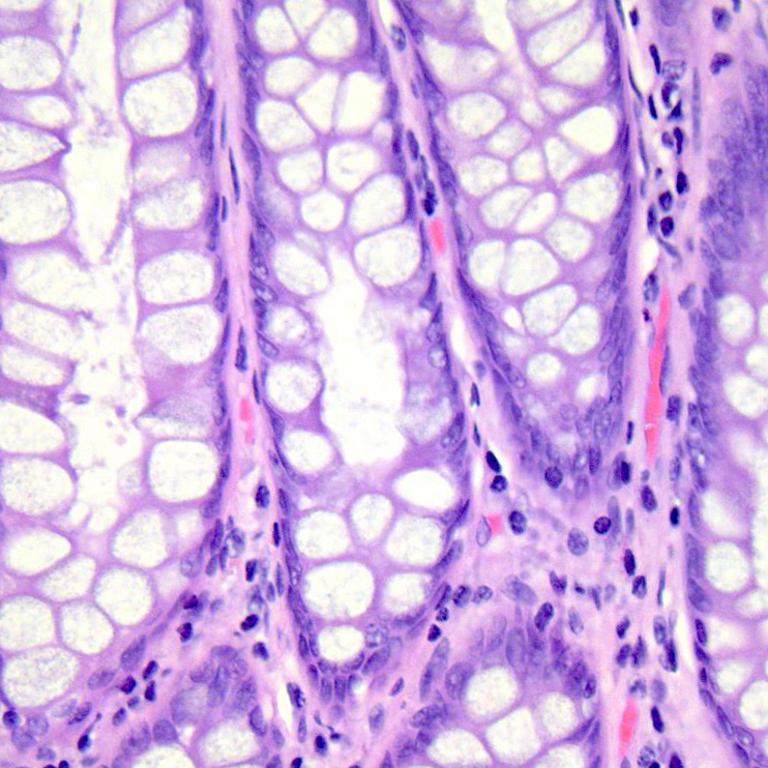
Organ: colon
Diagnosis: benign